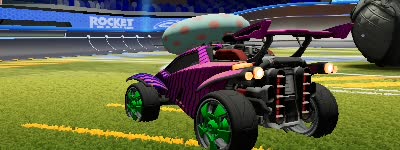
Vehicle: octane